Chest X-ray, AP view. Patient: 21 years old, sex M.
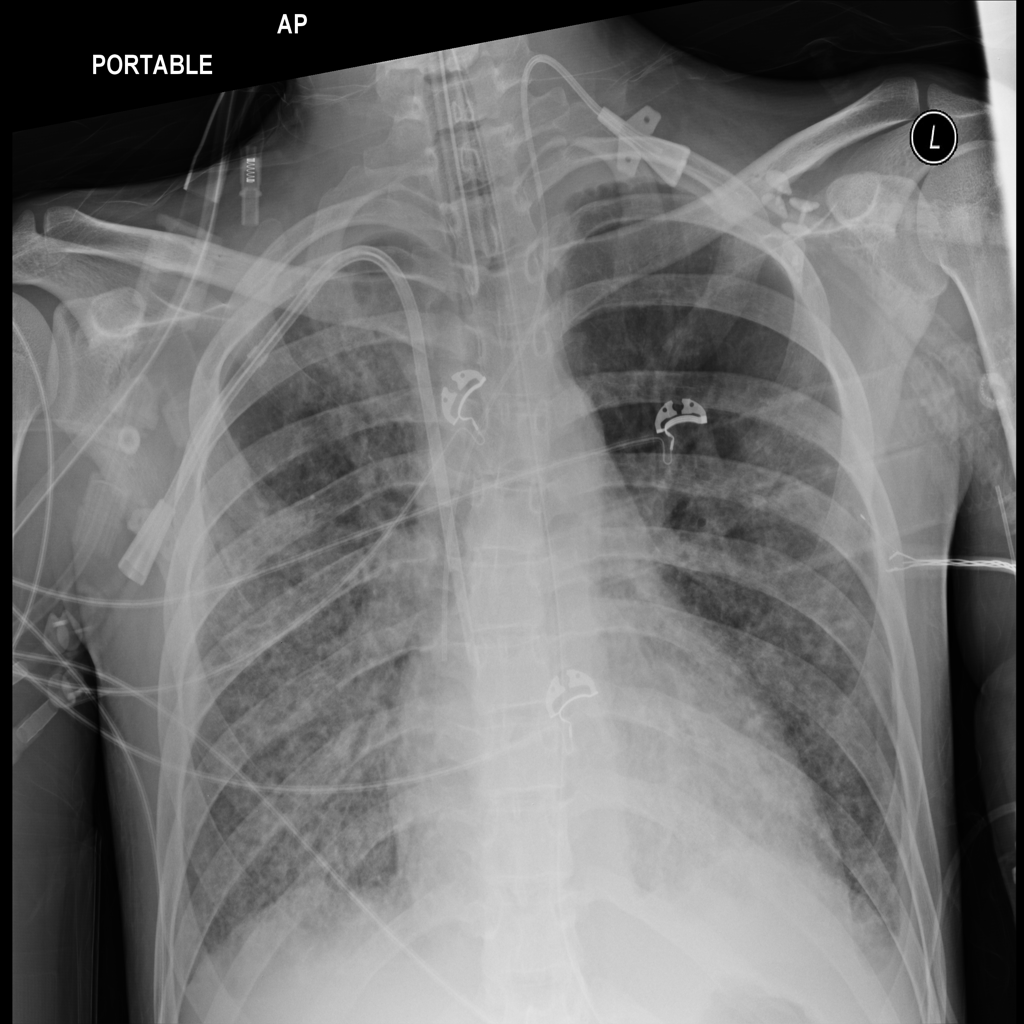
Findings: Infiltration